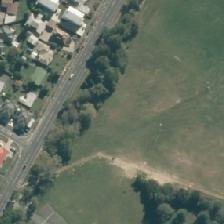
Land cover: urban_parkland